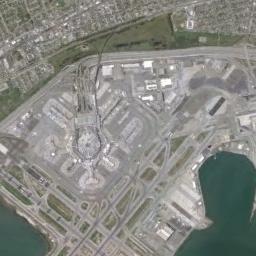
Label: airport